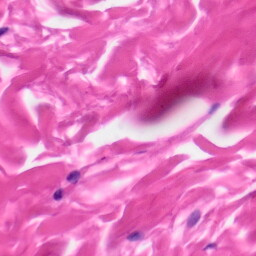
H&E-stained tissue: Skin